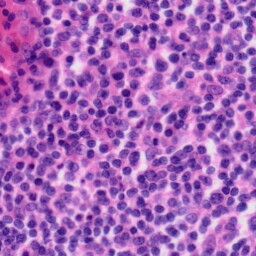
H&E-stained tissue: Tonsil